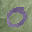
Label: 0